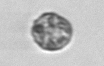
Label: coccolithophorid